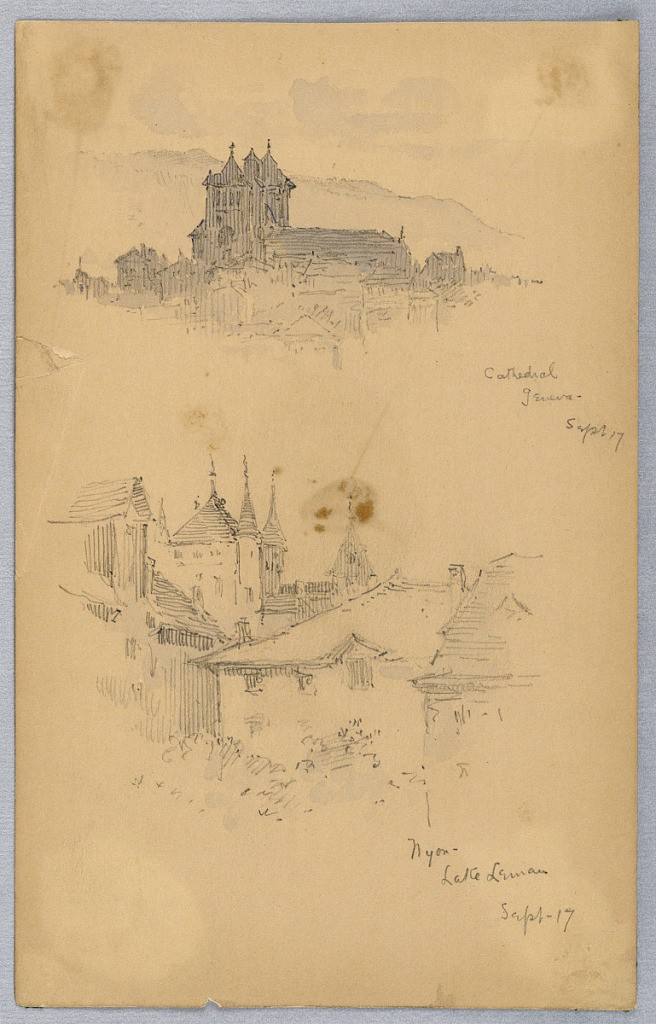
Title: Nyon, Cathedral of Geneva
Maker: Arnold William Brunner, American, 1857–1925
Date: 1883
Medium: Graphite and blue wash on light brown paper
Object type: Drawing
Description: Above, Cathedral spires above roof tops, mountains beyond. Below, houses and round towers.